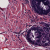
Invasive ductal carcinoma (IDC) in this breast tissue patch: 0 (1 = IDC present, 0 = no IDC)